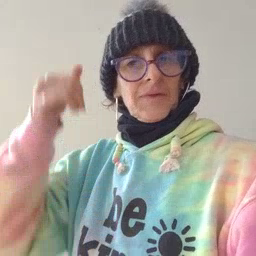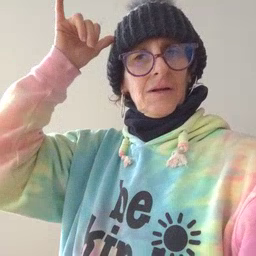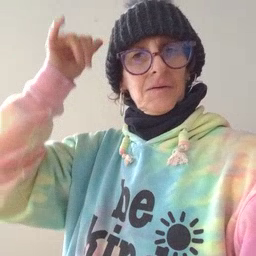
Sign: cow